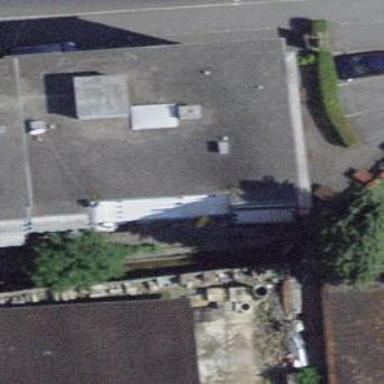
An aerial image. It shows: Cafe.